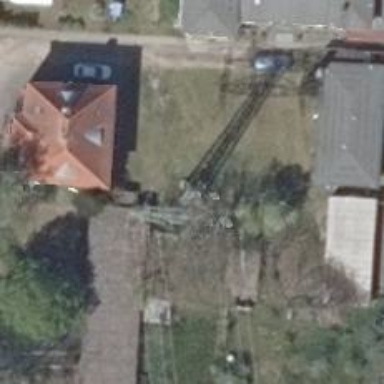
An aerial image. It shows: Power line with three cables.